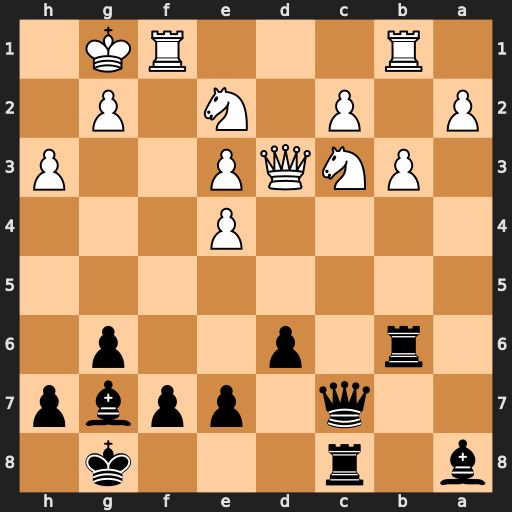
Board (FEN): b1r3k1/2q1ppbp/1r1p2p1/8/4P3/1PNQP2P/P1P1N1P1/1R3RK1
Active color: b
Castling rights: -
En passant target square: -
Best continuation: Bxc3 Nxc3 Qxc3